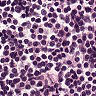
Metastatic tissue present: no